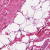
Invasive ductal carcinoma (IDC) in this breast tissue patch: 0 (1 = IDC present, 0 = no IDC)